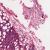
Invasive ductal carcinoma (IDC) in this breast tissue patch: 1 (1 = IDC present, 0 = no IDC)